Question: I have a customised TableView look like following image

My thought is in the 'tableview' fourth row have no 'image' that time i want to set the 'label' 'frame' left as equal to 'image' left how can i do this?
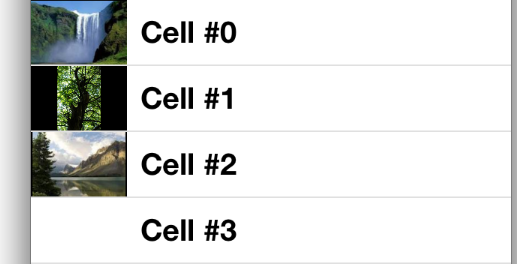
Answer: If you want your label to be on the same left coordinates as of the imageView you can use the code:
'''
- (UITableViewCell *)tableView:(UITableView *)tableView cellForRowAtIndexPath:(NSIndexPath *)indexPath
{
// do the below code after setting the image in your imageView.
if (imageView.image == nil)
{
CGRect rectNew = CGRectMake(imageView.frame.origin.x, cell.textLabel.frame.origin.y, cell.textLabel.frame.size.width, cell.textLabel.frame.size.height);
cell.textLabel.frame = rectNew;
}
}
'''